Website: walmart
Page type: account-selection
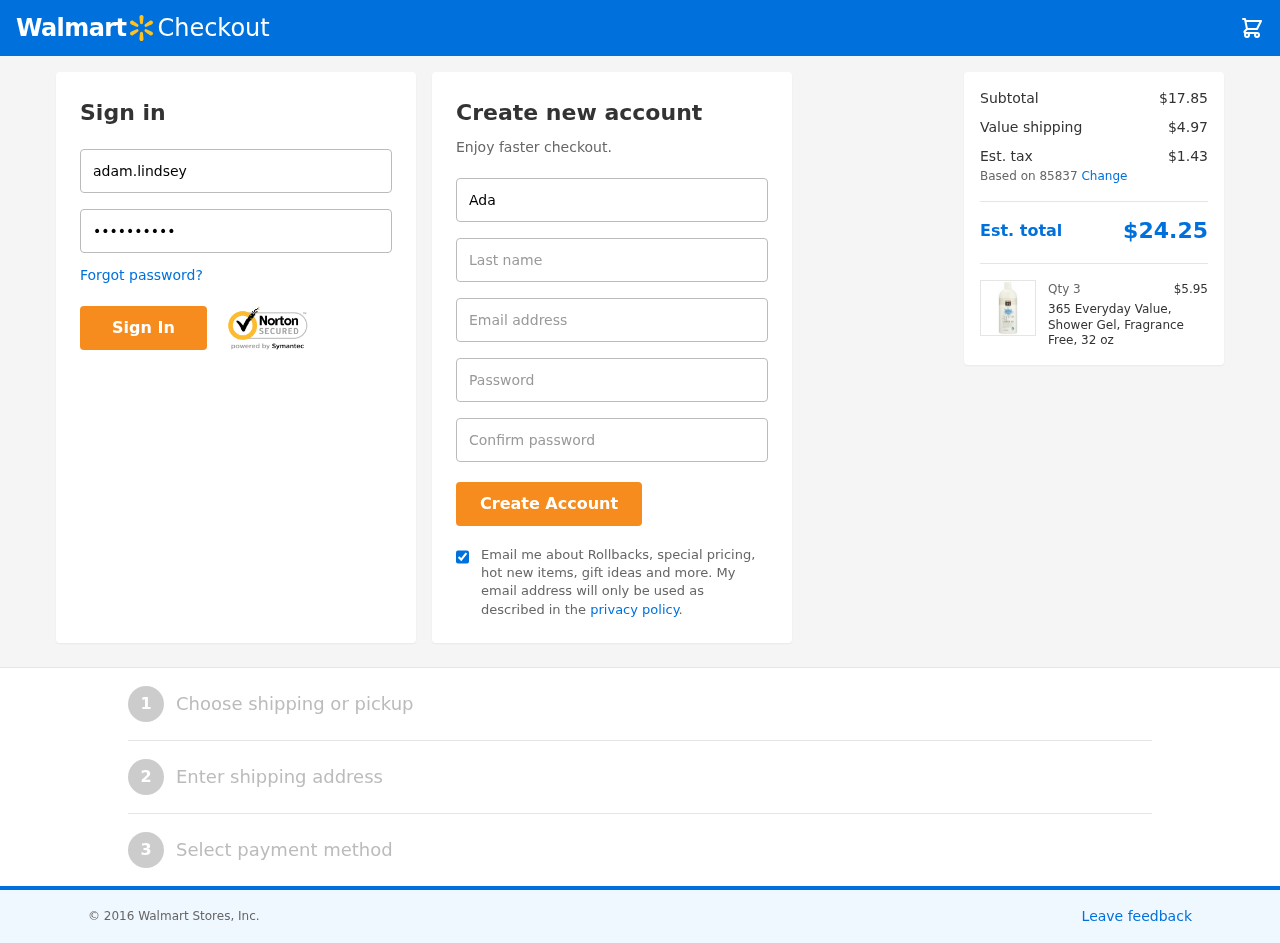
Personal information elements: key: PII_EMAIL
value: adam_lindsey@gmail.com
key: PII_FIRSTNAME
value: Adam
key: PII_LASTNAME
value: Lindsey
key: PII_LOGIN_USERNAME
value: adam.lindsey
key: PII_POSTCODE
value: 85837
Product elements: key: PRODUCT1_NAME
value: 365 Everyday Value, Shower Gel, Fragrance Free, 32 oz
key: PRODUCT1_PRICE
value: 5.95
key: PRODUCT1_QUANTITY
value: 3
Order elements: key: ORDER_SUBTOTAL
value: $17.85
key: ORDER_SHIPPING_COST
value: $4.97
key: ORDER_TAX
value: $1.43
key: ORDER_TOTAL
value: $24.25